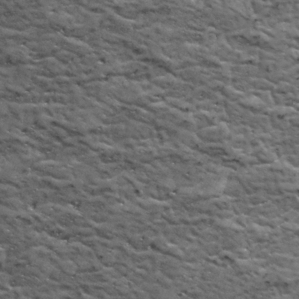
Label: frost